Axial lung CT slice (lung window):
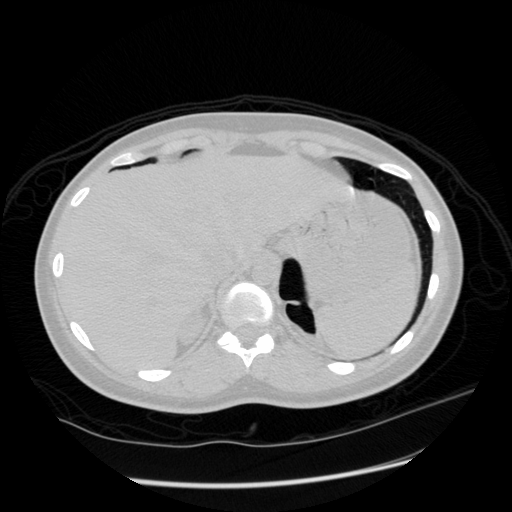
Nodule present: no